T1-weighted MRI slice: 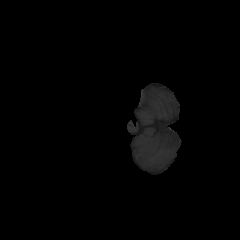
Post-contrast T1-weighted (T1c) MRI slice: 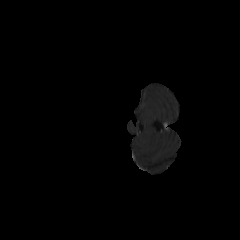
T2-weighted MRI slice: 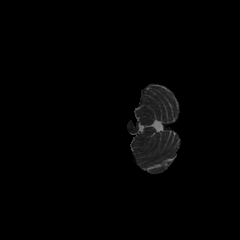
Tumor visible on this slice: no